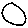
Label: circle